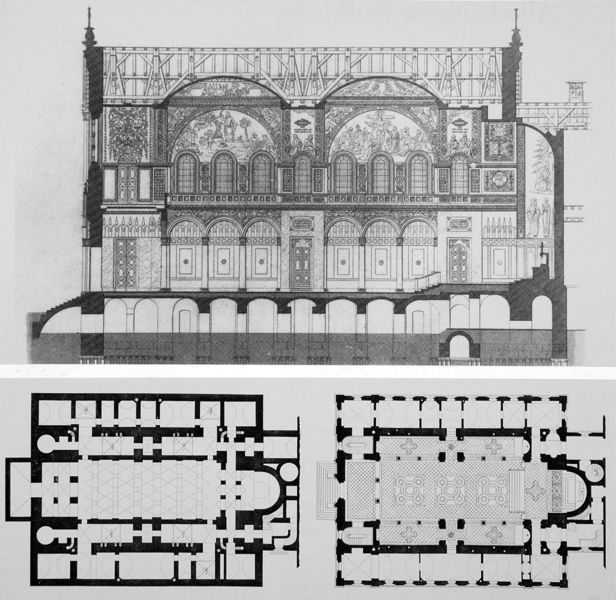
Titel: Allerheiligen-Hofkirche - Längsschnitt und Grundriß
Künstler: Leo von Klenze
Standort: München
Institution: Residenz
Schlagwörter: weiß, fenster, grau, hell, licht, pfeiler, schwarz, skizze, säule, säulen, tür, zeichnung, dach, gebäude, malerei, ornament, architektur, barock, sockel, kirche, decke, klassizismus, oper, theater, turm, skulptur, balkon, schiff, bilder, bogen, fassade, türen, grafik, graphik, linien, rundbogen, kuppel, treppe, balken, stufe, stufen, hoch, kirchen, bögen, punkte, arkade, gerüst, gewölbe, kuppeln, dom, linie, groß, schnitt, schwarz-weiß, stich, seite, schraffiert, dachstuhl, entwurf, münster, kathedrale, langhaus, portal, gesims, mittelschiff, gotisch, seitenschiff, apsis, rundbögen, konstruktion, chor, kapelle, etagen, plan, querschnitt, basilika, gebälk, riss, grundriss, bauwerk, aufriss, zeichnungen, etage, architekturzeichnung, krypta, narthex, längsschnitt, einschiffig, vergleich, abseiten, pla, längsschiff, querschiff, emporen, grundrisse, ansichten, neoromanik, detailiert, fünfschiffig, kirchr, unterkirche, byzantinisch, wandpfeilerkirche, ausmalung, hochchor, allerheiligenhofkirche, flaches gewölbe, flachkuppel, mantelraum, oberkirche, rechteckiger grundriss, rundbogenarkade, architekturansicht, schwarzplan, vierjung